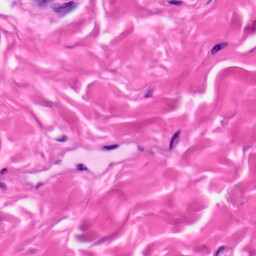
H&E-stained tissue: Skin